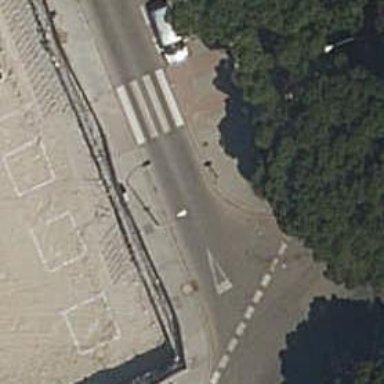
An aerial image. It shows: Sidewalk made of paving stones.